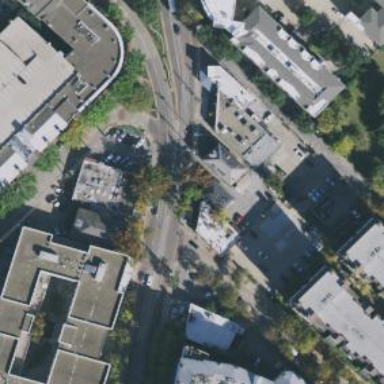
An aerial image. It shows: Tertiary road featuring separate sidewalks with embedded tram rails.